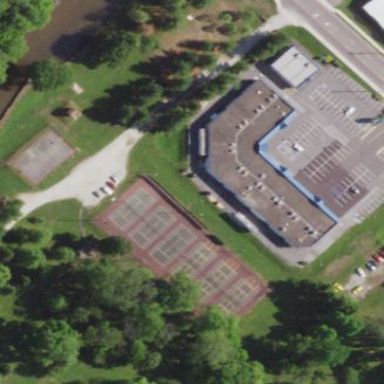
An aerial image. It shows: Tennis court on pitch.